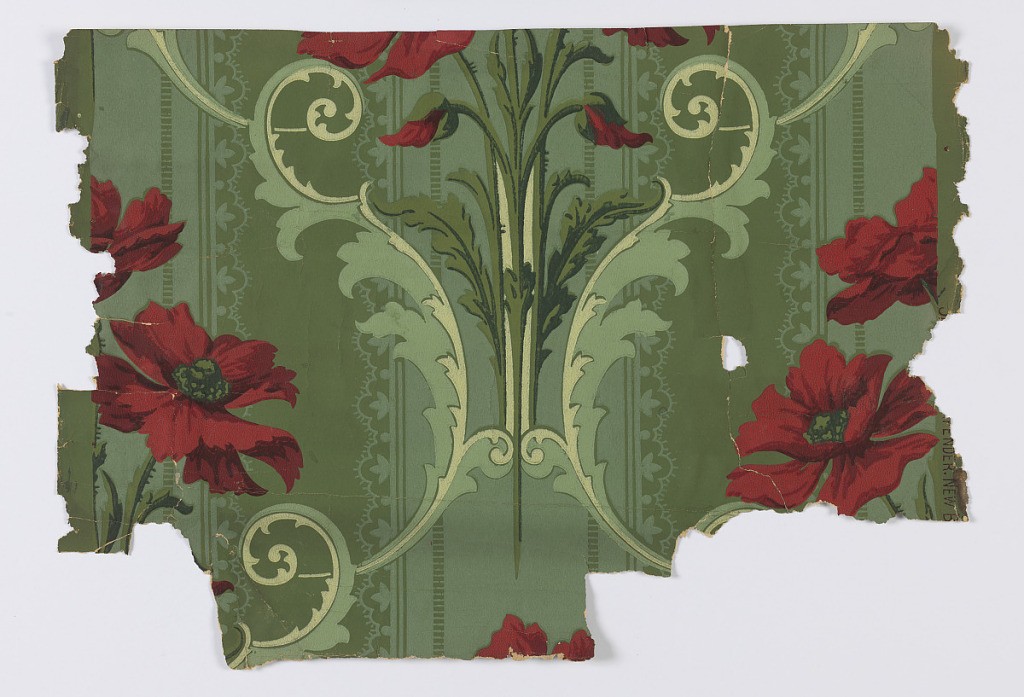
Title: Sidewall - fragment
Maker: Janeway & Carpender, New Brunswick, New Jersey, est. ca. 1872
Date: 1900–1920
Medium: Machine printed on paper
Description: Large-scale red poppies set within scrolling medallion. Printed on green striped ground.